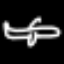
Label: airplane